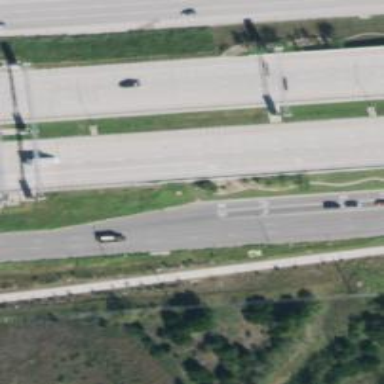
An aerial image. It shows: Secondary road with frontage road alongside.